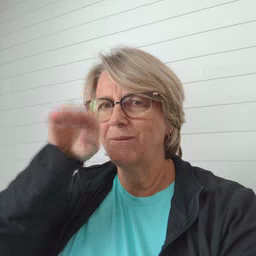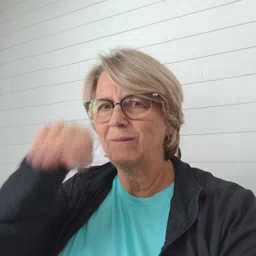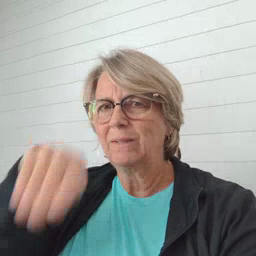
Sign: elephant